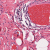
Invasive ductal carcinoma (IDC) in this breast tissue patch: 0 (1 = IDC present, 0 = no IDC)